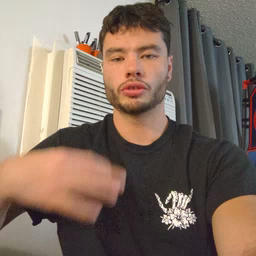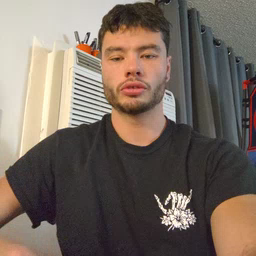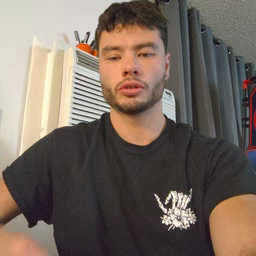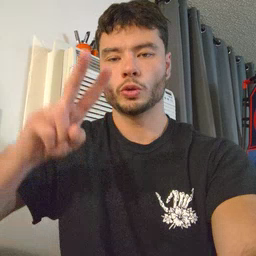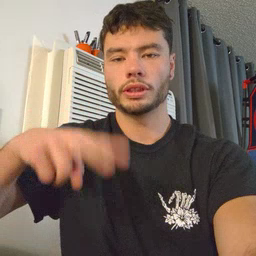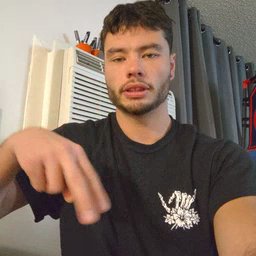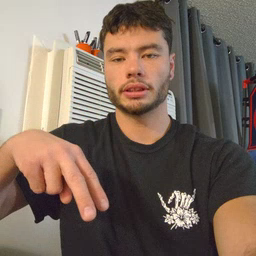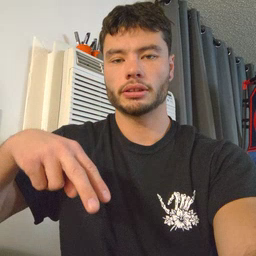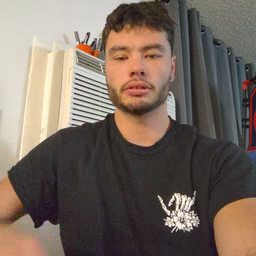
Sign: read